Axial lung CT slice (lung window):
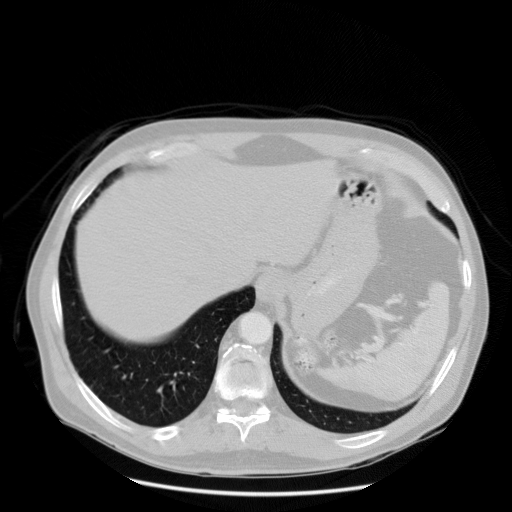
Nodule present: no